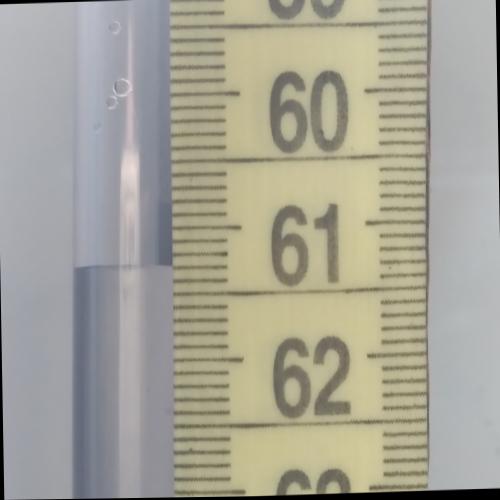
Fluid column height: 61.3 cm